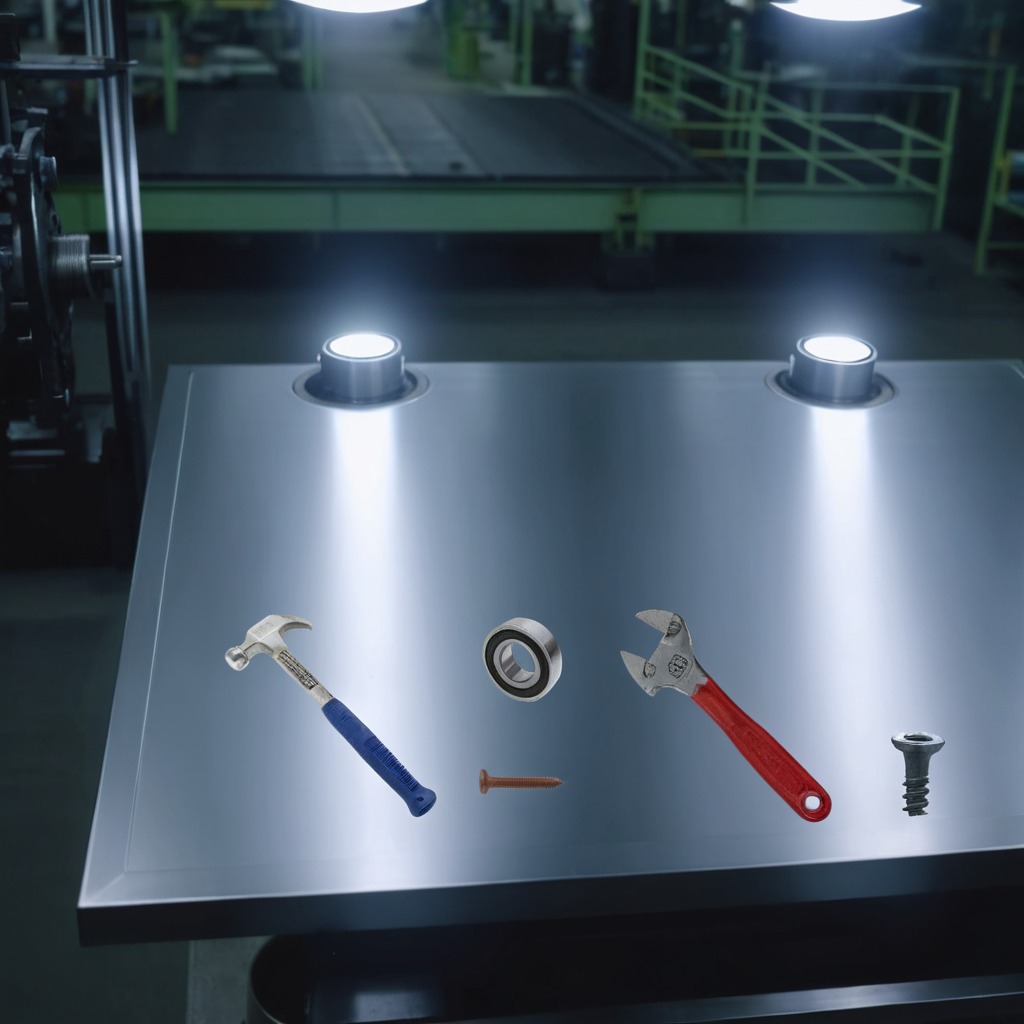
A metal ball bearing, a hammer, an iron nail, a metal machine screw, and a wrench are lying on the metal table.